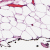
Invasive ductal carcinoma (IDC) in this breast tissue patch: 0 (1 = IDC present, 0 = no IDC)